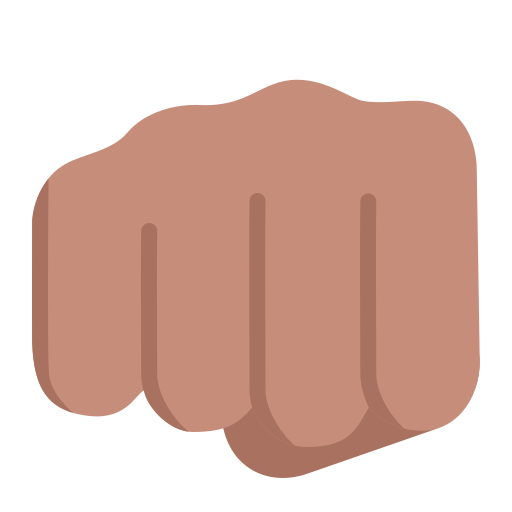
oncoming fist flat